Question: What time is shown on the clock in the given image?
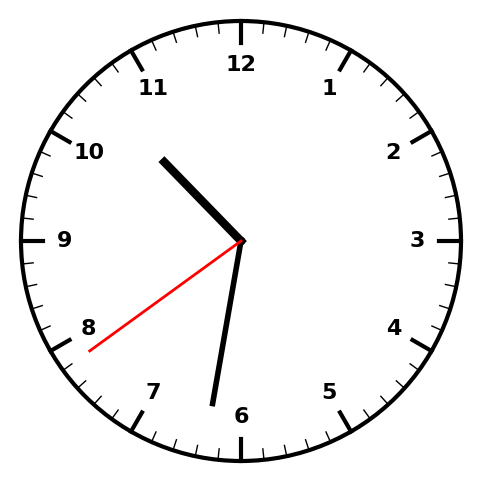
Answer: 10:31:39